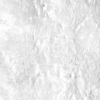
Label: not_dusty